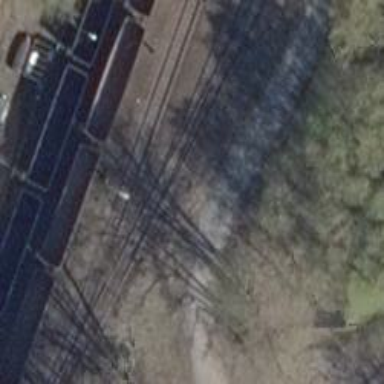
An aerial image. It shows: Railway switch.